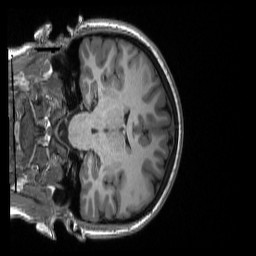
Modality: T1w
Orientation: coronal
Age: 17
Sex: female
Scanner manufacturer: siemens
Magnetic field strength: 3 T
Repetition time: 2.53 s
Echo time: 0.00169 s